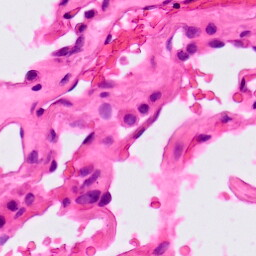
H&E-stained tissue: Lung